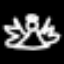
Label: angel